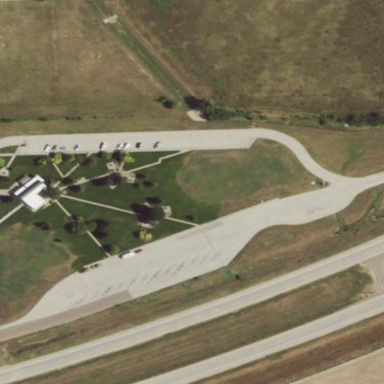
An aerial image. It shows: Rest area on the road.